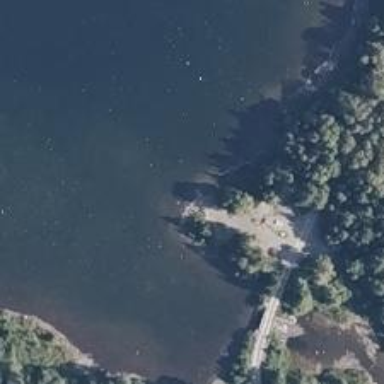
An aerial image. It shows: Slipway on leisure land.